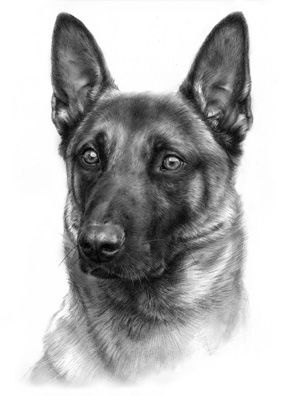
Label: malinois